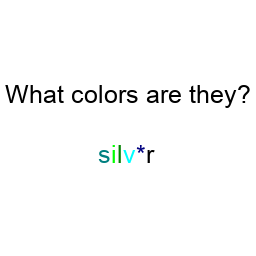
Color: teal, lime, green, cyan, navy, black
Color name shown: silver
Background color: white
Question text color: black